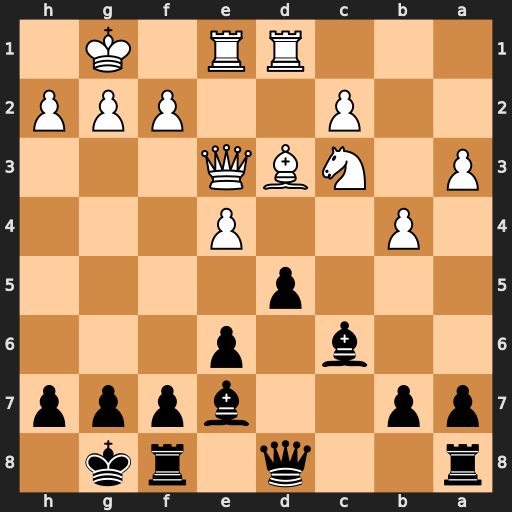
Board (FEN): r2q1rk1/pp2bppp/2b1p3/3p4/1P2P3/P1NBQ3/2P2PPP/3RR1K1
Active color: b
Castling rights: -
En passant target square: -
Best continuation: d4 Qh3 dxc3